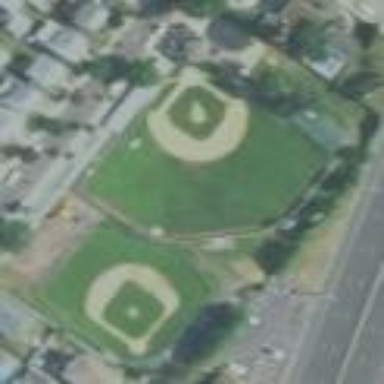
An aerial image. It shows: Baseball pitch for leisure and sports activities.